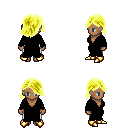
a pixel art fantasy rpg character, female body template, human, dark skin, black robe, white pants, gold swoop hairstyle, gold boots, four views (front, back, left, right), 2x2 character sprite sheet, small pixel art, hard edges, no anti-aliasing